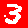
Digit: 3